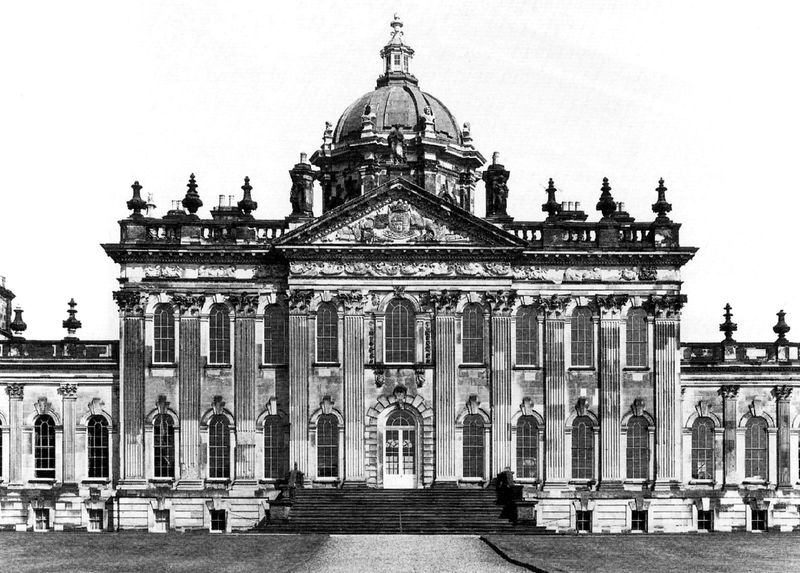
Titel: Castle Howard, North Yorkshire
Künstler: John Vanbrugh
Standort: Malton (EU - GB - Yorkshire)
Schlagwörter: himmel, weiß, dreieck, fenster, grau, schwarz, säulen, tür, dach, gebäude, gras, haus, rasen, schloss, weg, wiese, architektur, barock, frontal, balkon, bogen, fassade, giebel, schornsteine, platz, kuppel, treppe, treppen, symmetrie, ornamente, vasen, aufgang, stufen, foto, fotografie, keller, türmchen, palast, balustrade, schwarzweiß, portal, wappen, kellerfenster, emblem, verzierungen, leipzig, palais, rundbogenfenster, streppe, barrock, enster, kuppeldach, zwinger, saeule, shloss, residence, tür tor, treppw, kuöpel, museum mit kuppel barock, balyster